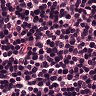
Metastatic tissue present: no